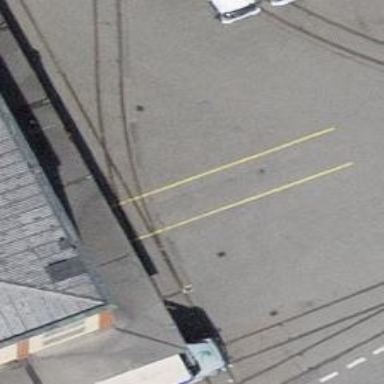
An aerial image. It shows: Railway switch.